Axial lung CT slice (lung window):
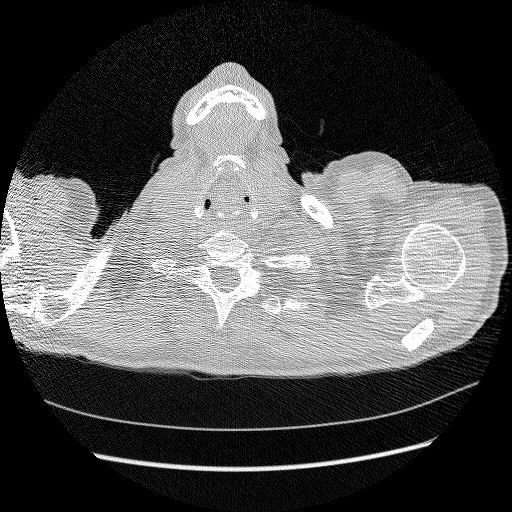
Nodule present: no